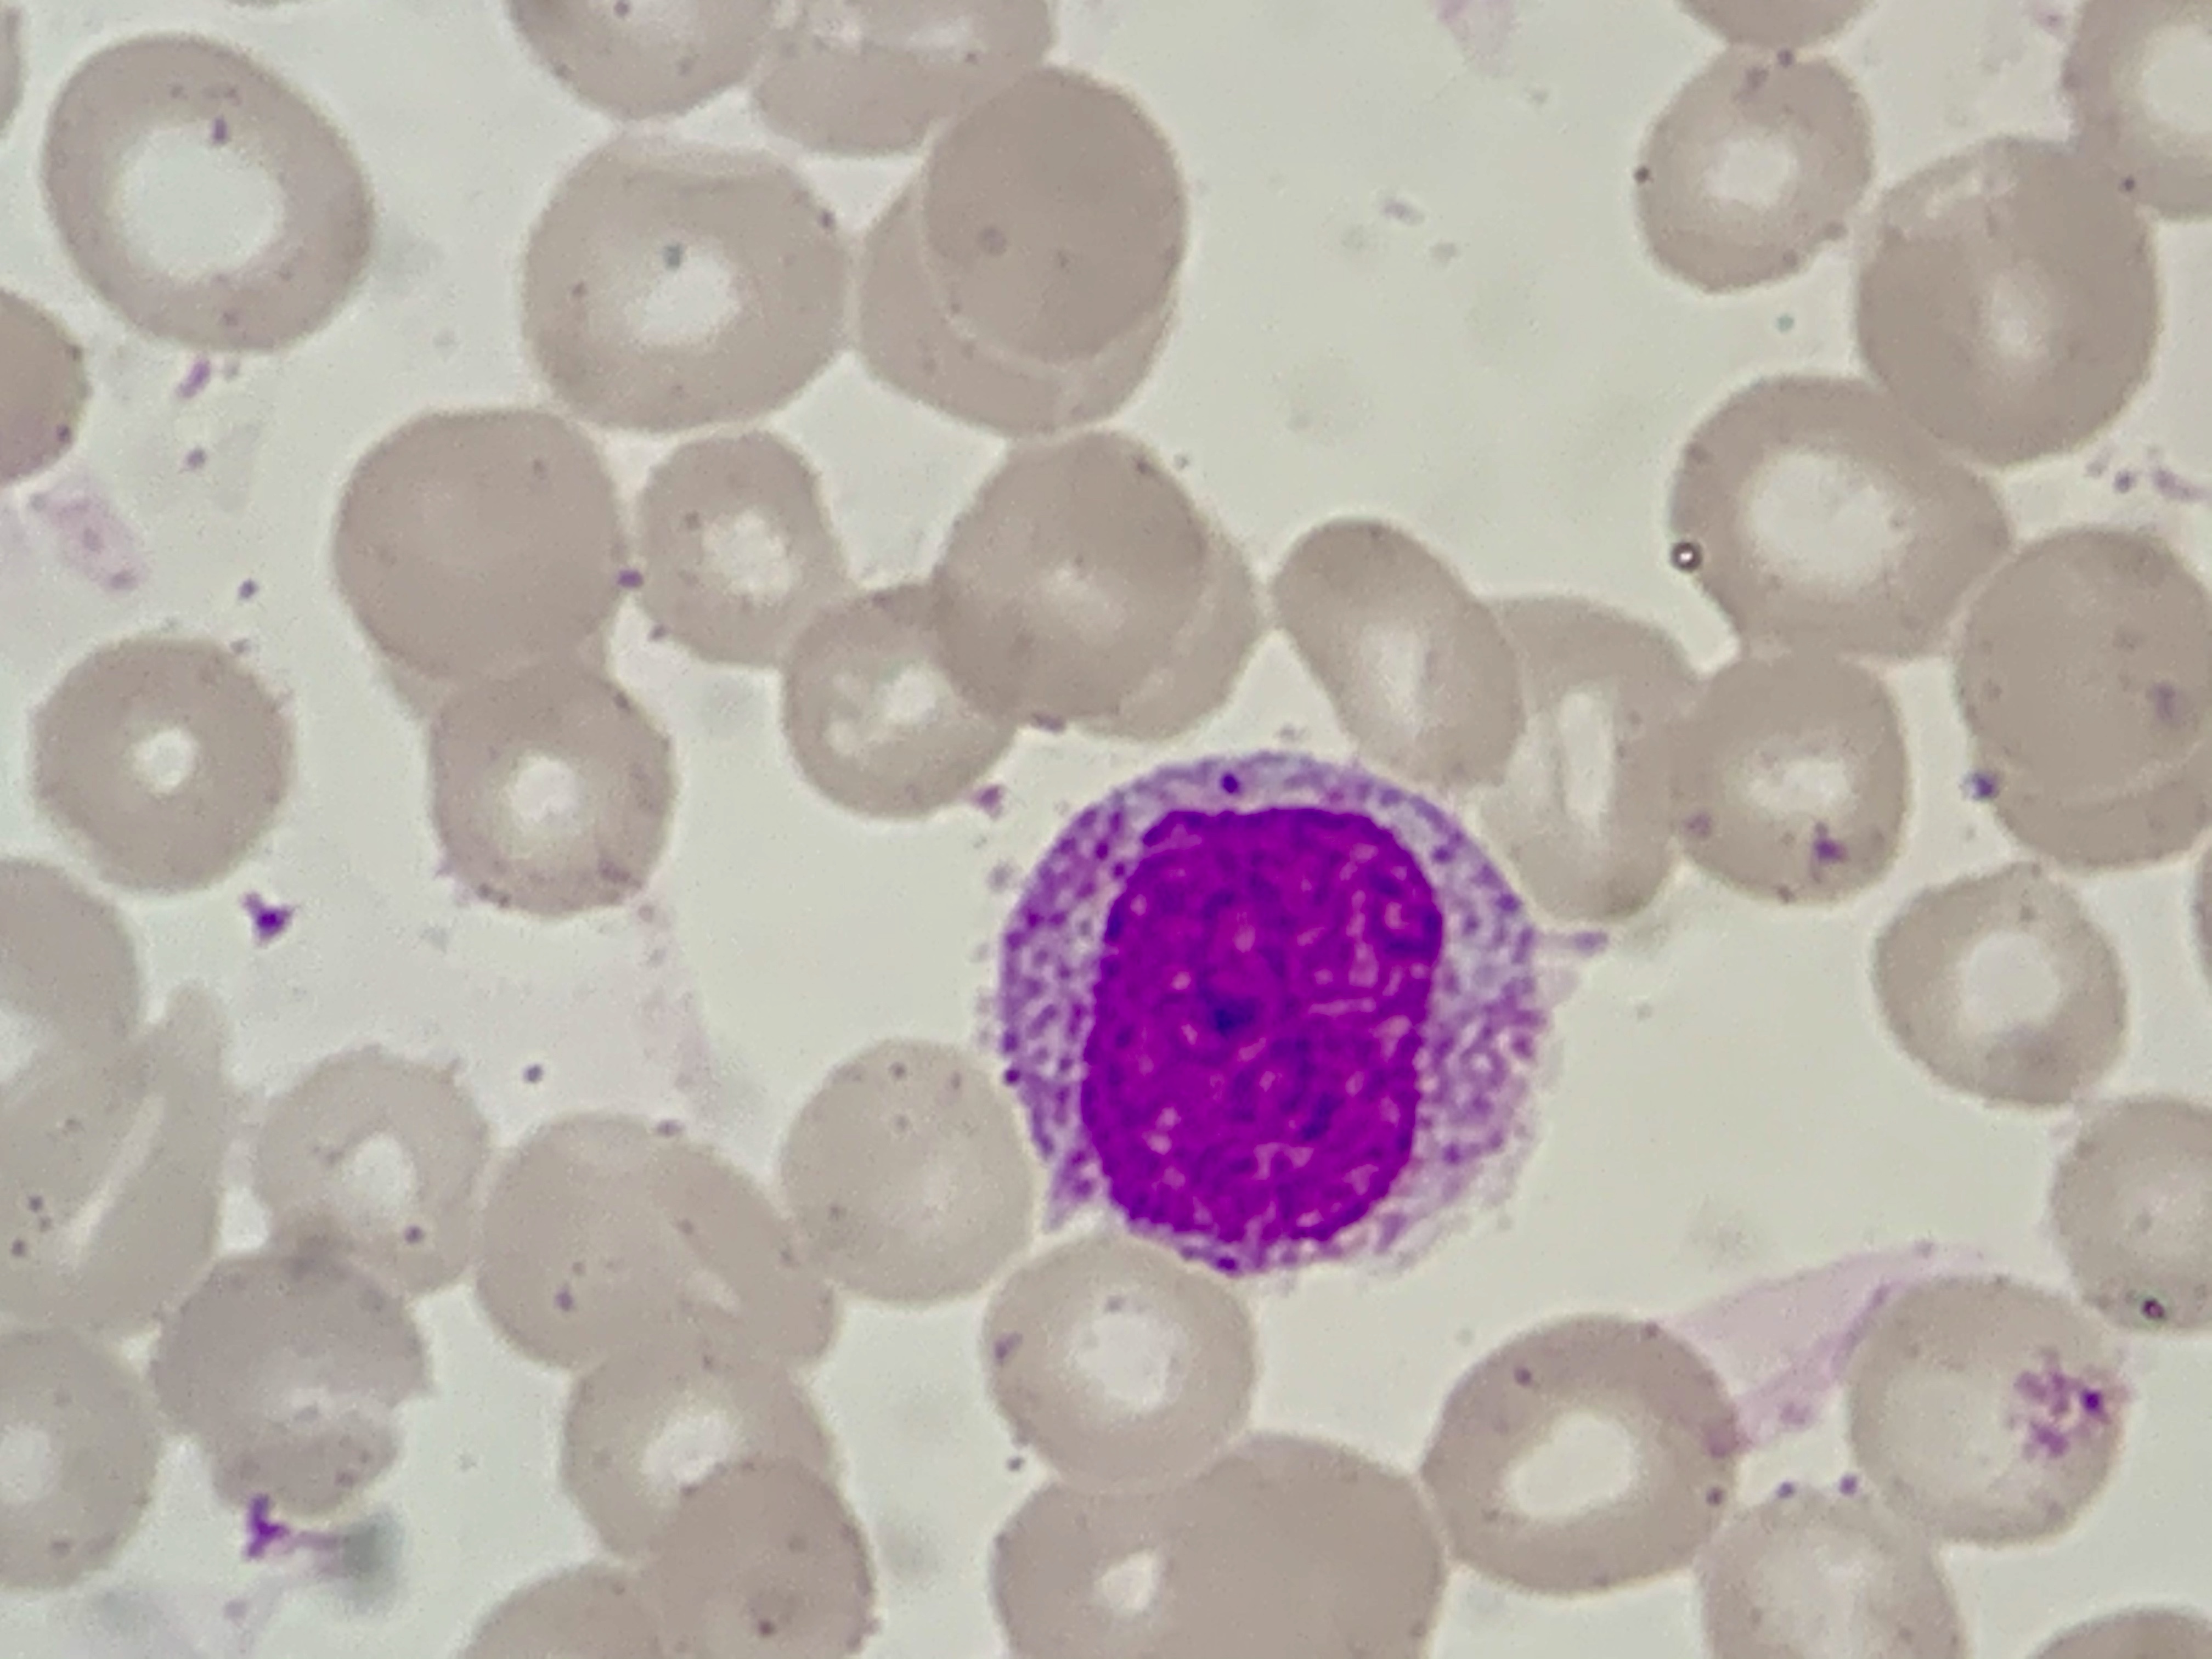
Cell type: MONOCYTES